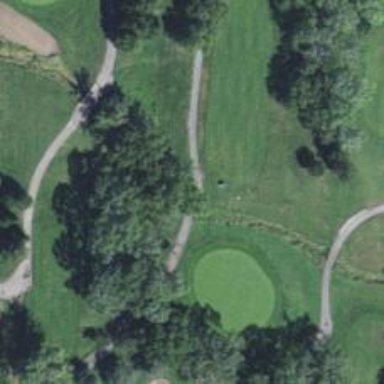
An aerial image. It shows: Service road with bridge used as golf cart path.